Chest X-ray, AP view. Patient: 37 years old, sex F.
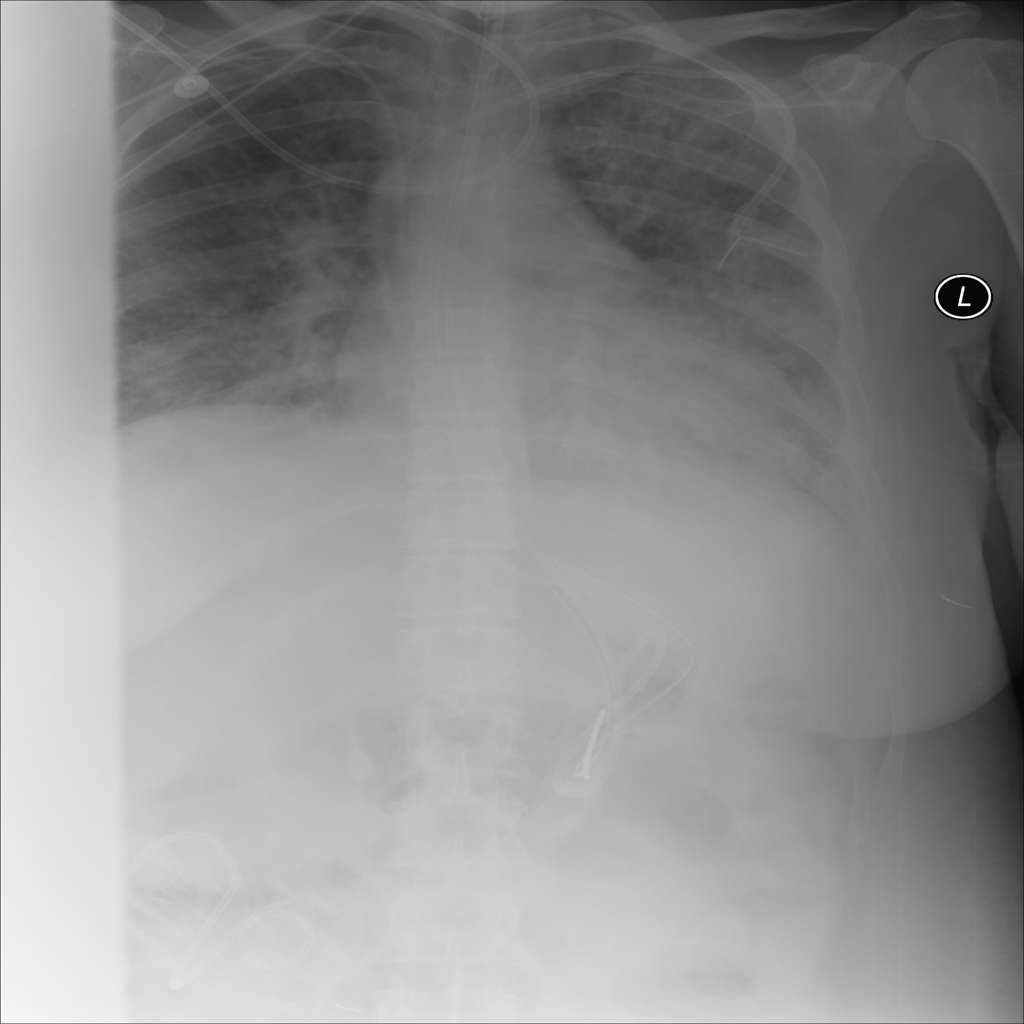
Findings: No Finding